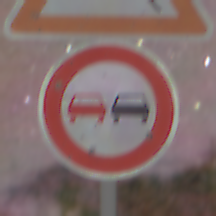
Verkehrszeichen: Ueberholverbot
Zusatzzeichen oben: WildwechselRechts
Umgebung: Outdoor, Nature
Tageszeit: Night
Wetter: Clear
Licht: Natural
Jahreszeit: NotSpecified
Kontrast: LowContrast